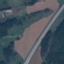
Land use / land cover class: Highway